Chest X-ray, PA view. Patient: 42 years old, sex M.
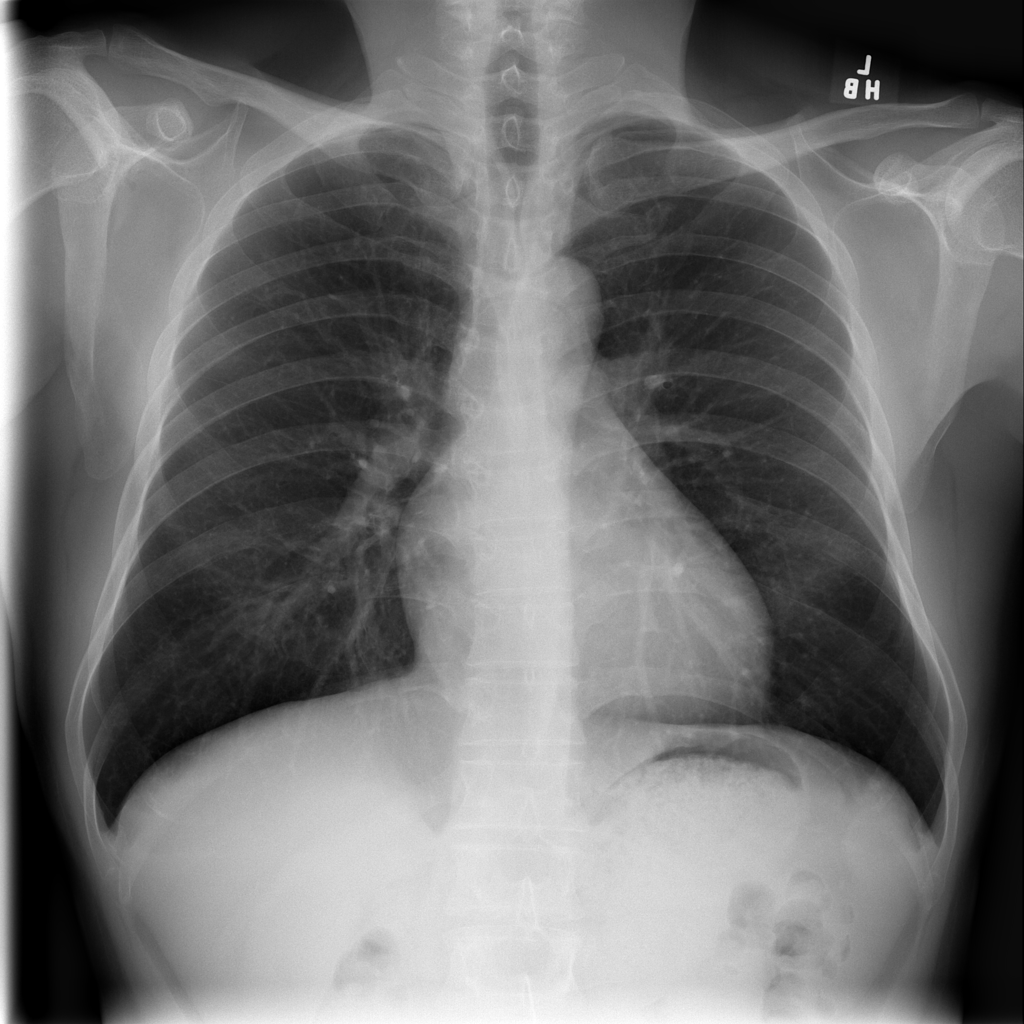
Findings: No Finding